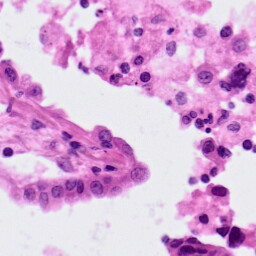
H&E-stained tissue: Lung